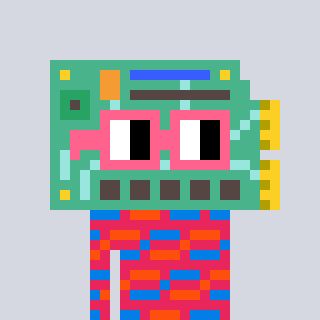
a pixel art character with square pink glasses, a chipboard-shaped head and a redpinkish-colored body on a cool background